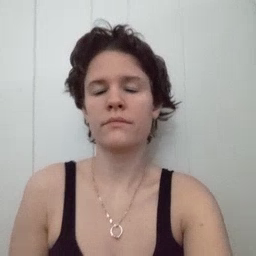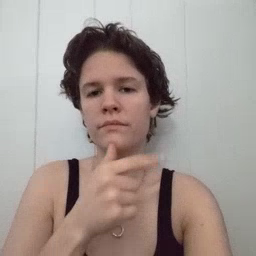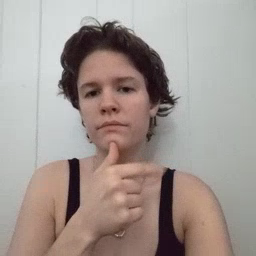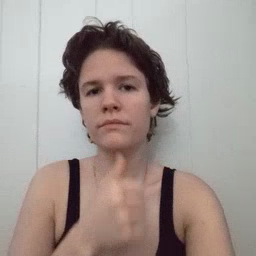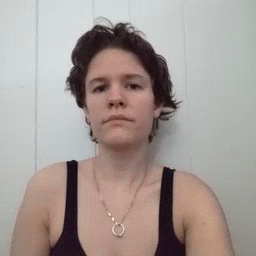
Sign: who